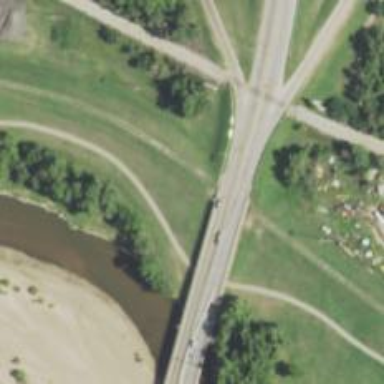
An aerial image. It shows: Primary highway bridge on expressway.